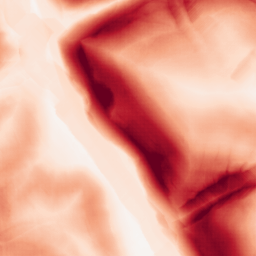
Category: morphological
Decomposition family: morphological_gradient
Decomposition parameters: size: 15
shape: diamond
Upsampling method: sinc_hamming
Upsampling parameters: scale: 4
kernel_size: 8
Upsampling scale: 4